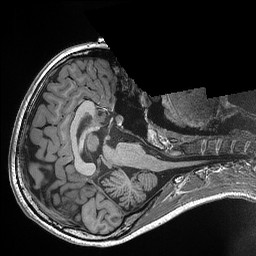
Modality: T1w
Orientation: axial
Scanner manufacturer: siemens
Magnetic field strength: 3 T
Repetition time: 2.3 s
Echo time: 0.00298 s